Field crop: maize
Growth stage: 2
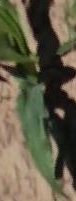
Species: maize